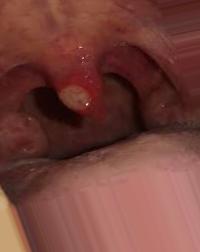
Condition: Mouth Ulcer